A 2-D grayscale encoding of one vibration snapshot from a rotor kit is shown. Based on the visible evidence, which rotor condition applies: normal, misalignment, unbalance, looseness?
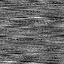
Answer: misalignment